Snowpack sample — Snodgrass Mountain, Crested Butte, Colorado (2/4/25, 12:06 PM MST)
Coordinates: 38.923, -106.968
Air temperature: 35 °F
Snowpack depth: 80 cm
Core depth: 20 cm
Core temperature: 33.8 °F
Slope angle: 14°, slope face: 78°
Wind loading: low
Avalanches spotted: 0
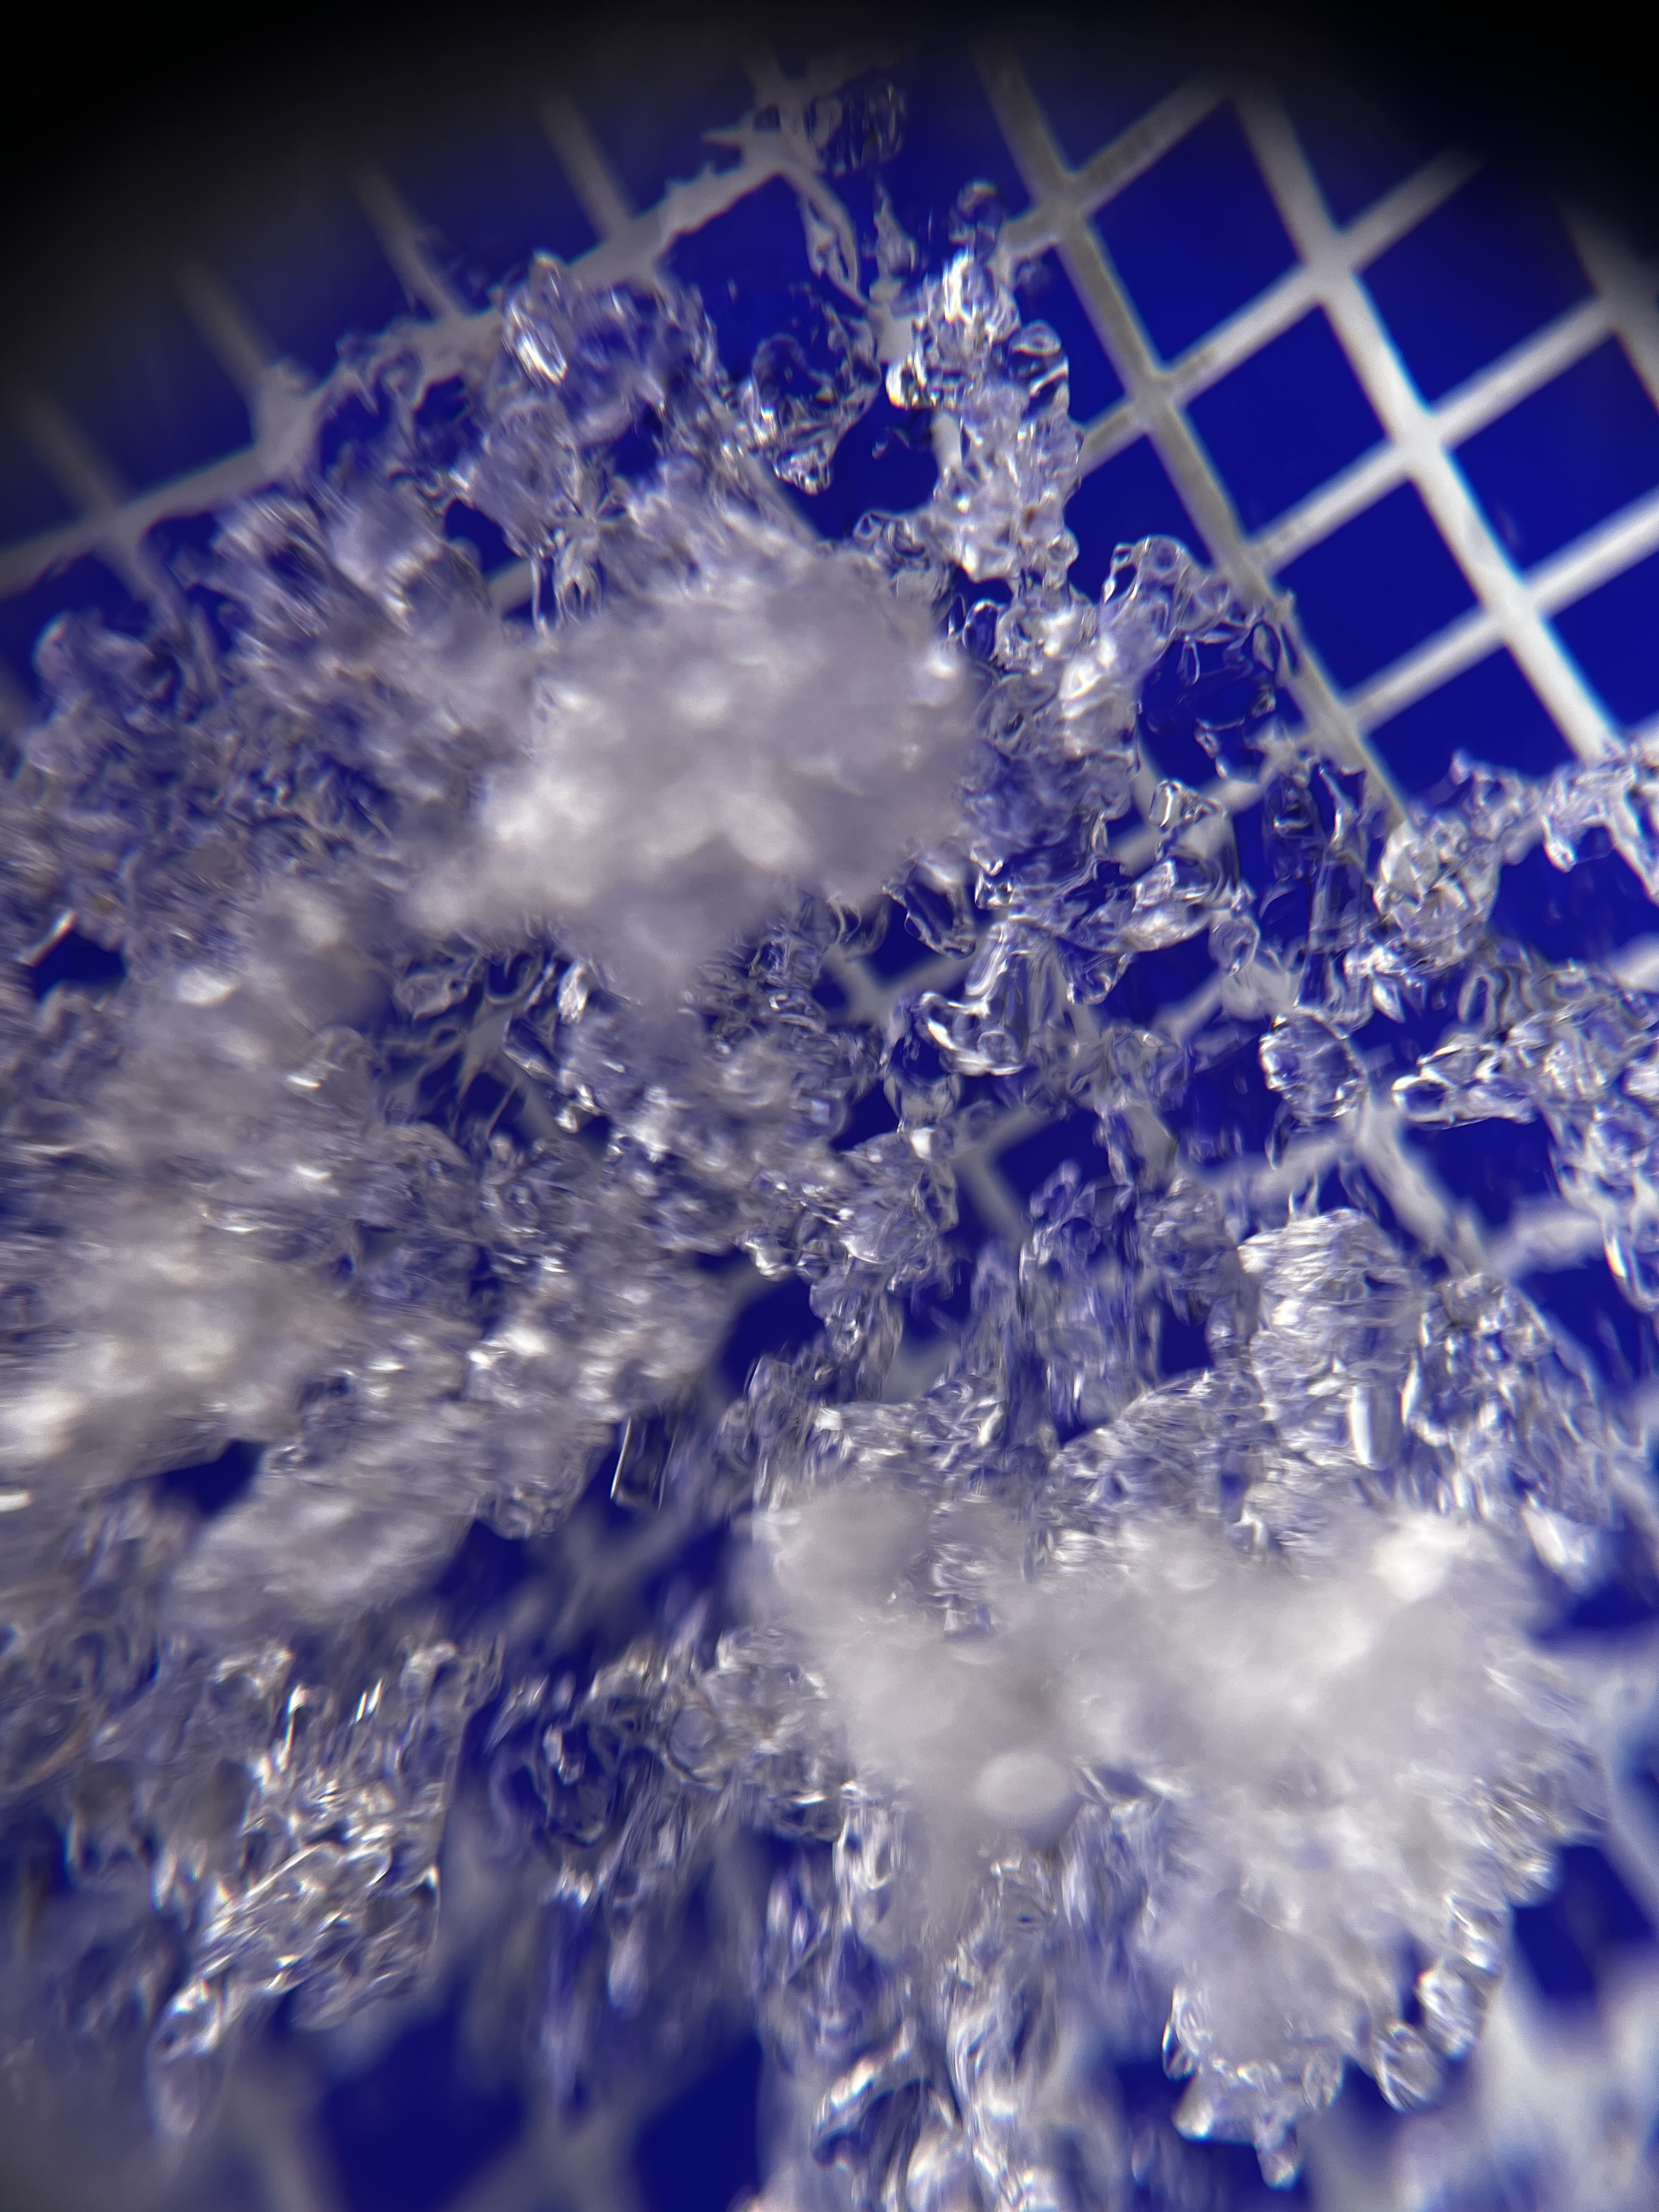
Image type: magnified_profile
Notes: No avalanches nearby, unusually warm weather for the last month reported by residents, Collected 25 yards from treeline